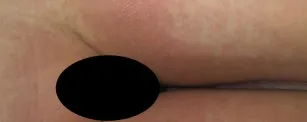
(A) Pustular rash with erythematous background on the groin area on admission.
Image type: medical_photograph (skin_photograph)